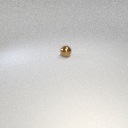
small brown metal sphere